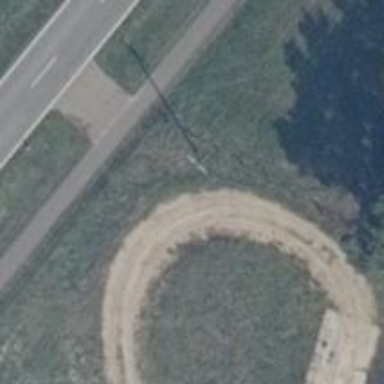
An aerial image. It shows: Power pole.